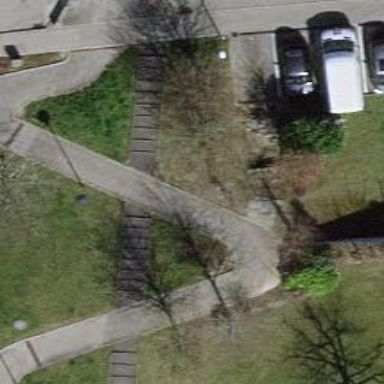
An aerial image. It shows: Road with steps.